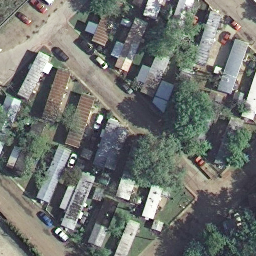
Label: residential